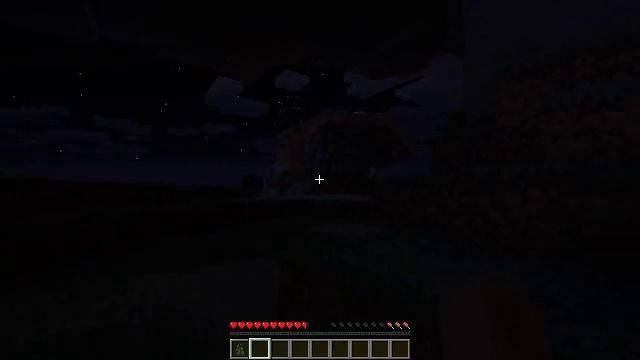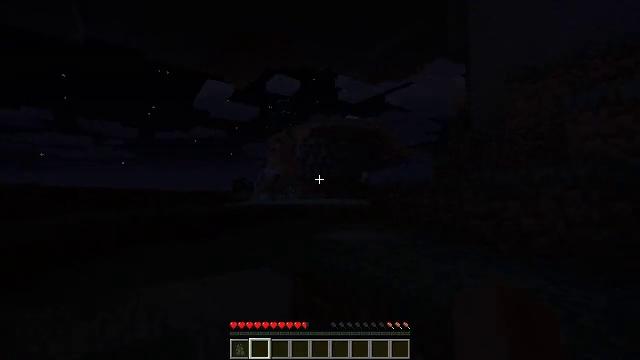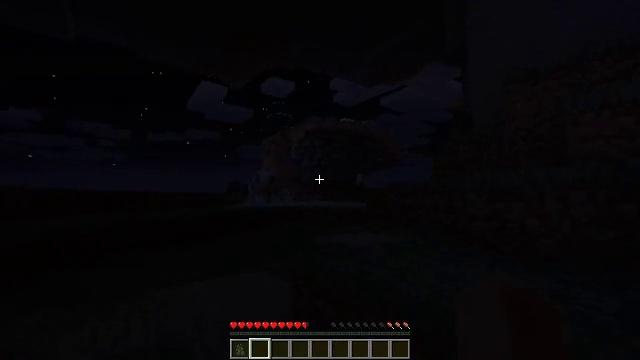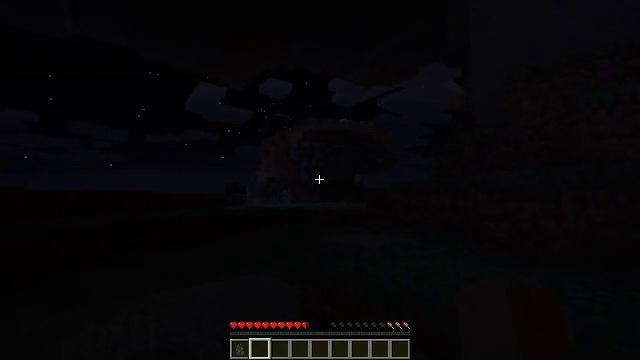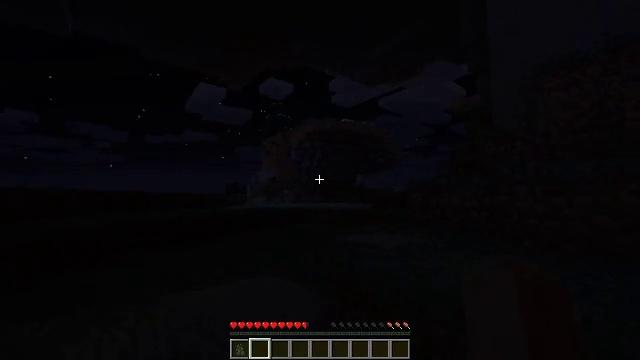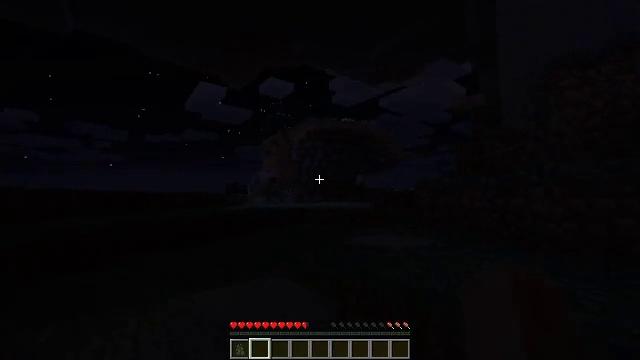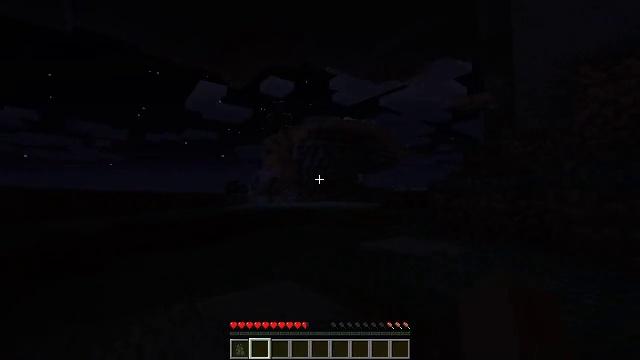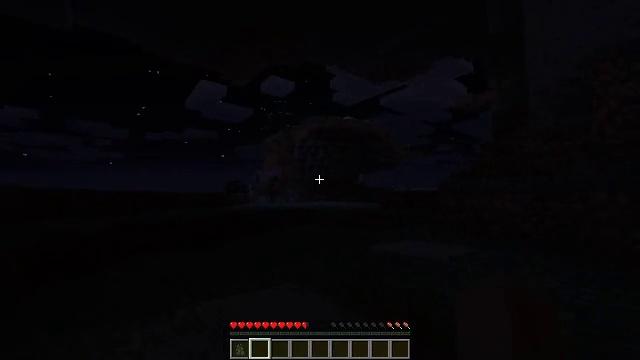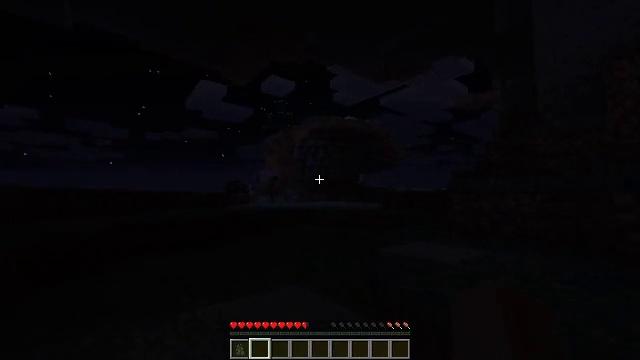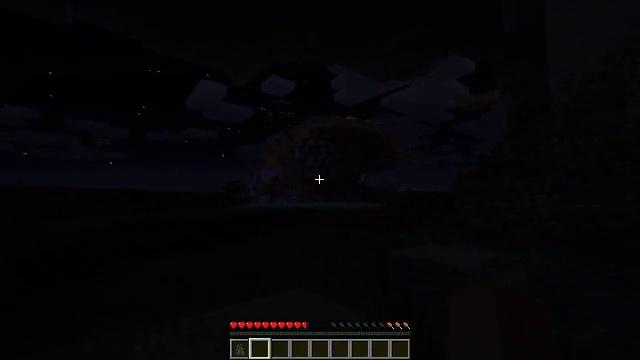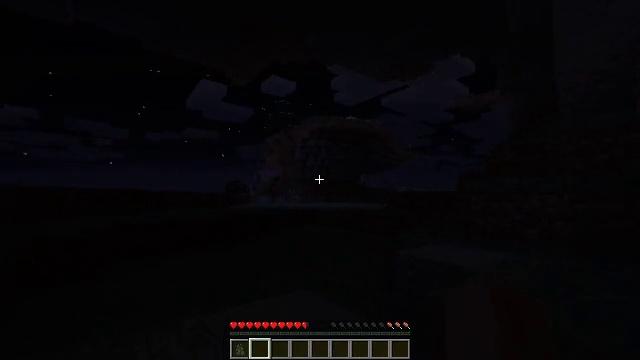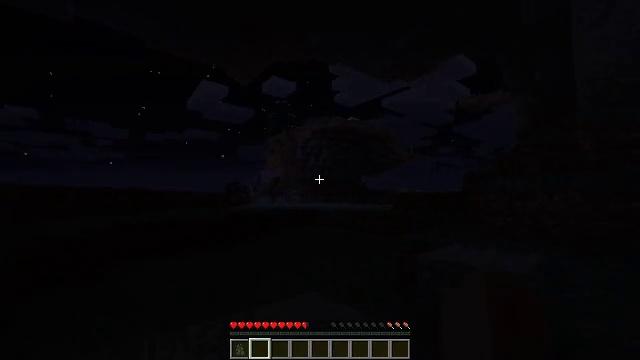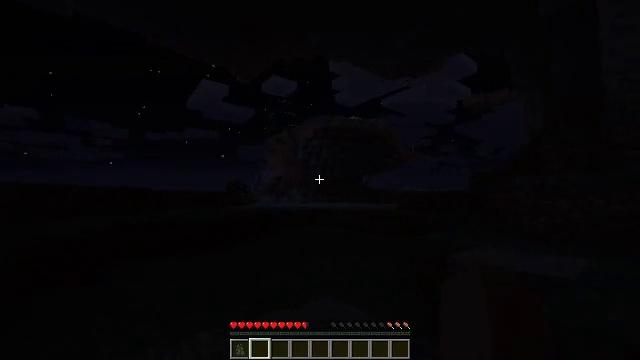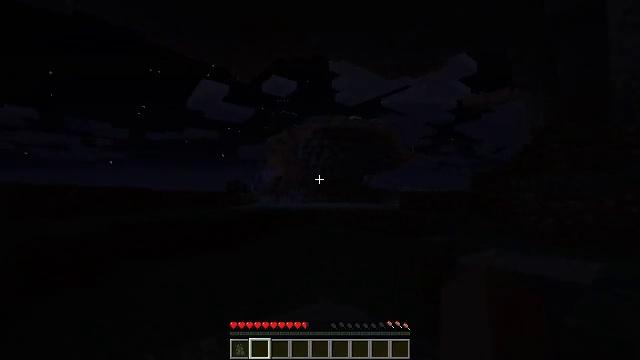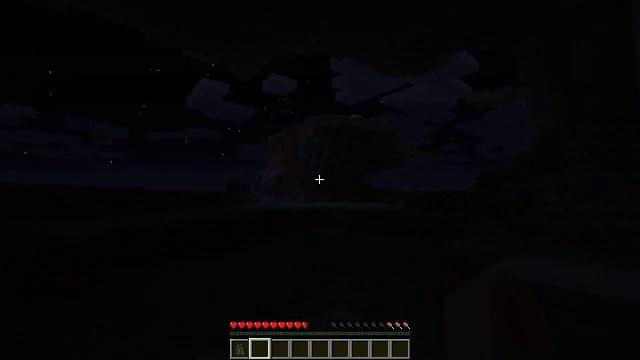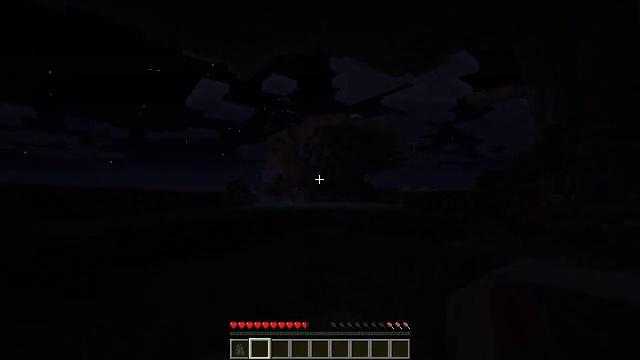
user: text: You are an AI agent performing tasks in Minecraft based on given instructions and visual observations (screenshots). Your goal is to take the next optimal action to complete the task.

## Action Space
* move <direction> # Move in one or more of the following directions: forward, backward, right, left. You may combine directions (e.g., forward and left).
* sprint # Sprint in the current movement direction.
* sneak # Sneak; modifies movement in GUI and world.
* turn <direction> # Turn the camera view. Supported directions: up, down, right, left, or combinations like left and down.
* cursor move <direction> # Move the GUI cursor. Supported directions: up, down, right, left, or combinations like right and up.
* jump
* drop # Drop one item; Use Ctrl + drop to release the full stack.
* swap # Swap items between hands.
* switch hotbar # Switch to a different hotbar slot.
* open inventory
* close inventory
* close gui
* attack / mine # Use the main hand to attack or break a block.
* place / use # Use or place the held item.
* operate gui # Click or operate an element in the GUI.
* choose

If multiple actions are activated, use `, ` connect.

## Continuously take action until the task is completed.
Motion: motion action
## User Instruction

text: Attack the sea lantern to retrieve it.
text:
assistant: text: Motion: move forward and move left, sprint, turn right
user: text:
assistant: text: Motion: move forward and move left, sprint, turn right
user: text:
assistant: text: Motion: move forward and move left, sprint
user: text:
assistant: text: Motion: move forward and move left, sprint
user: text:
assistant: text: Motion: move forward and move left, sprint
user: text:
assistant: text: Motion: move forward and move left, sprint
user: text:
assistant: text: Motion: move forward and move left, sprint
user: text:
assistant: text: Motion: move forward and move left, sprint
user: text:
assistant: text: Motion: move forward and move left, sprint
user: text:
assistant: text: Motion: move forward and move left, sprint
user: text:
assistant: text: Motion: move forward and move left, sprint
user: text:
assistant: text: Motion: move forward and move left, sprint
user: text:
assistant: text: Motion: move forward, sprint
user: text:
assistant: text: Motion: move forward, sprint
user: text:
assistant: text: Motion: move forward, sprint
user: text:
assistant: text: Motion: move forward, sprint
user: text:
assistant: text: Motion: move forward, sprint
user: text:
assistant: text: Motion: move forward, sprint
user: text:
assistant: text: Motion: move forward, sprint
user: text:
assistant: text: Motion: move forward, sprint
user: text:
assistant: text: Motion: move forward, sprint
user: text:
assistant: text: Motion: move forward, sprint
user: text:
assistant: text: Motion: move forward, sprint
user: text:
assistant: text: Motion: move forward, sprint
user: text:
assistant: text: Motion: move forward, sprint
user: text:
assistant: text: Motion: move forward, sprint
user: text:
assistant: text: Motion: move forward, sprint
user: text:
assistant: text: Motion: move forward, sprint
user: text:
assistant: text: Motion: move forward, sprint, turn left
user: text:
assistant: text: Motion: move forward, sprint, turn left